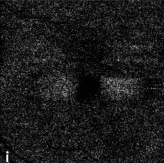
Imaging before and after anti-VEGF treatment in a patient with FCE complicated with CNV. And the choriocapillaris.
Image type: radiology (mri)